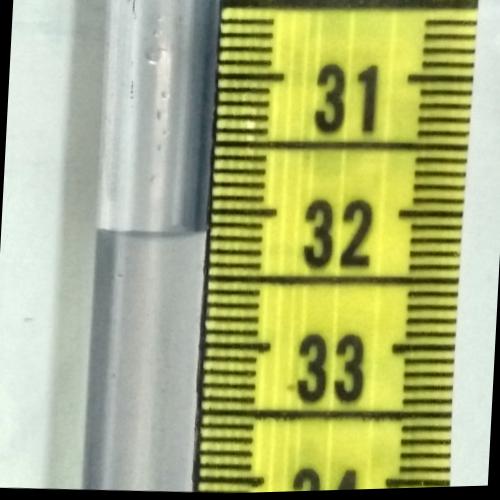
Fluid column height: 32.2 cm